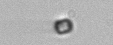
Label: nanoplankton_mix